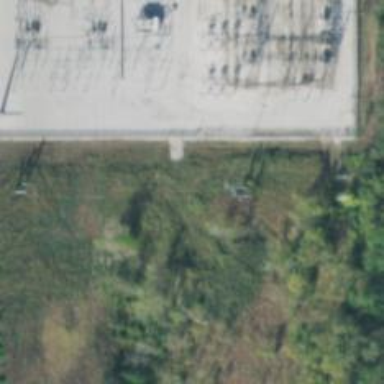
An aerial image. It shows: H-frame power tower design.